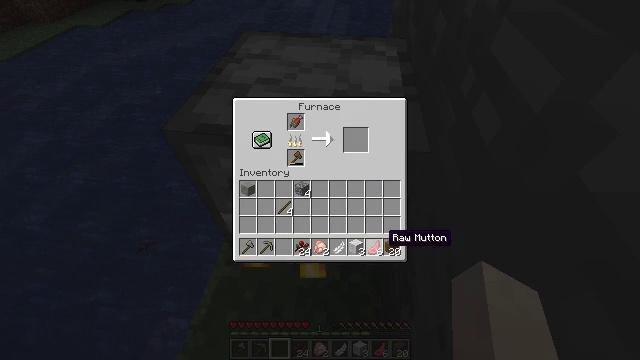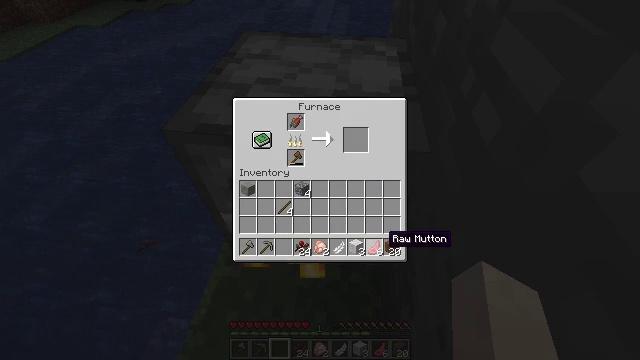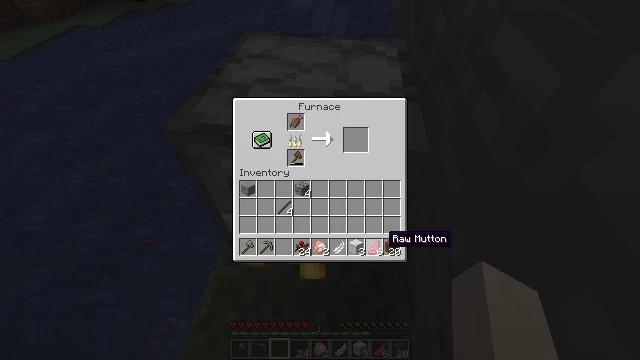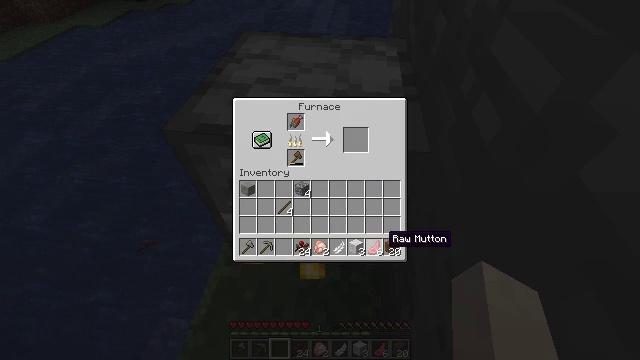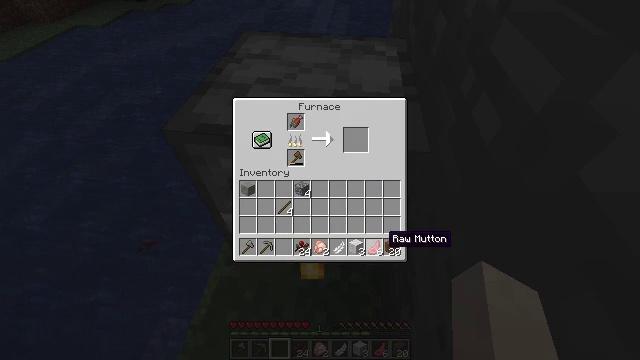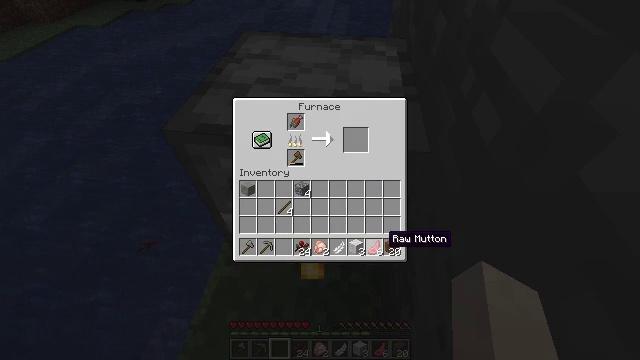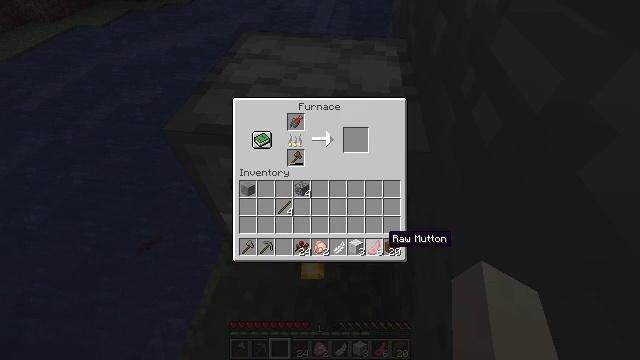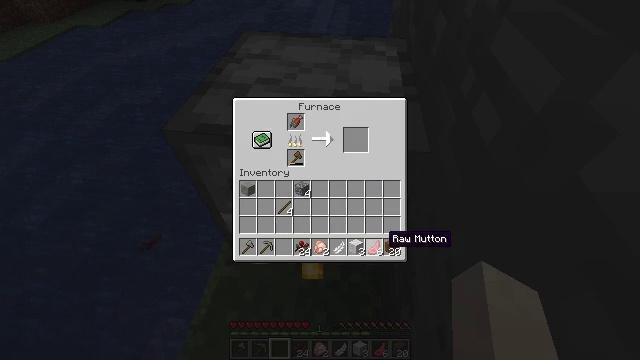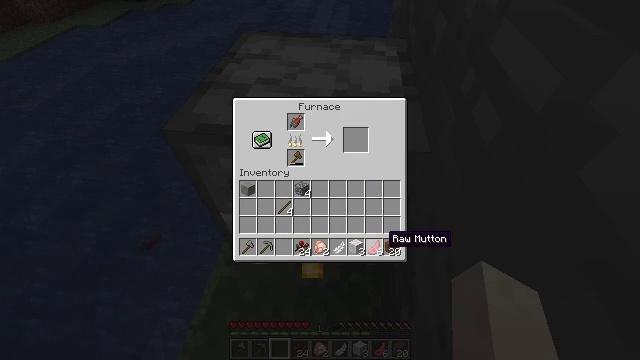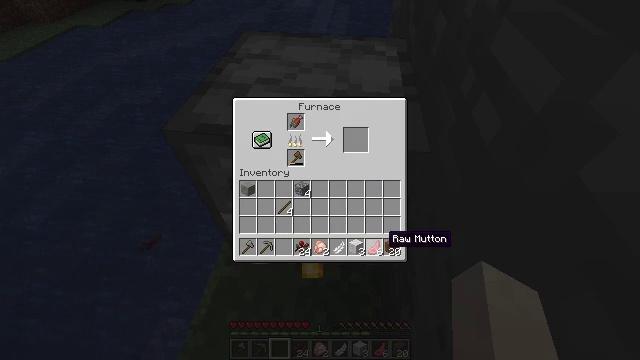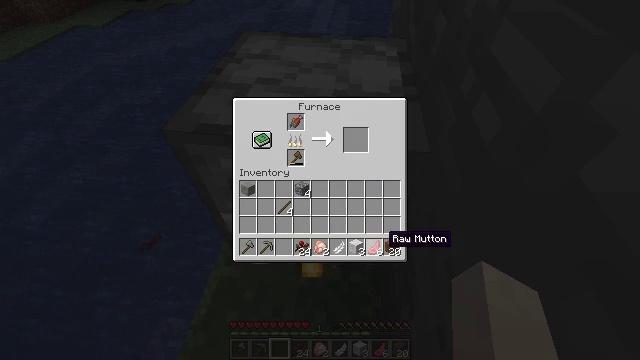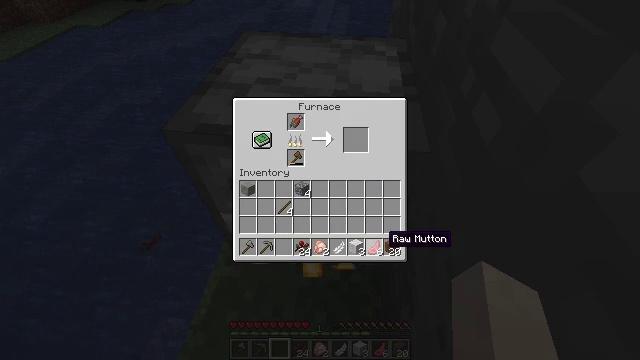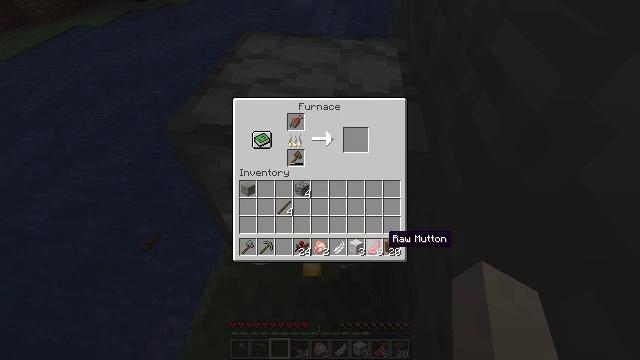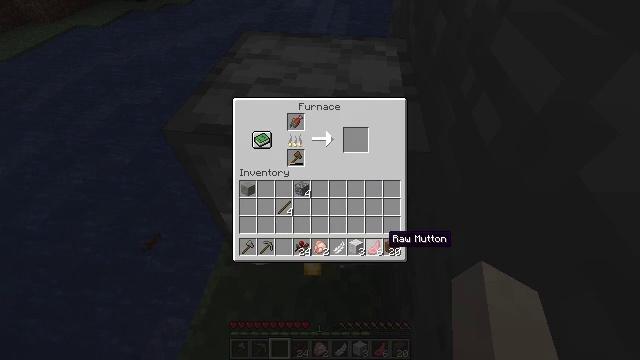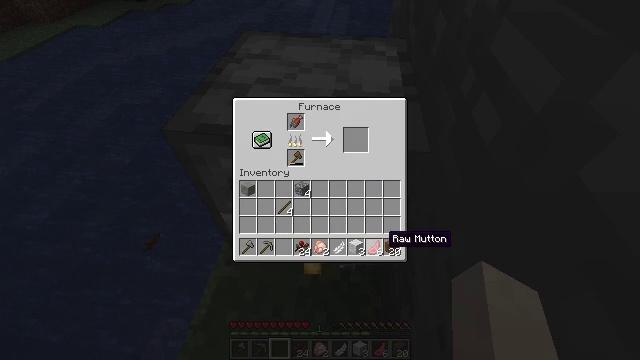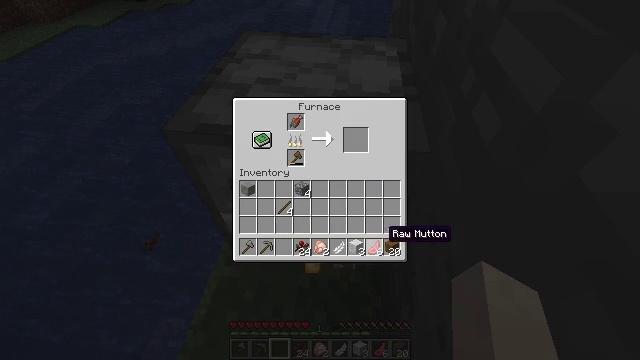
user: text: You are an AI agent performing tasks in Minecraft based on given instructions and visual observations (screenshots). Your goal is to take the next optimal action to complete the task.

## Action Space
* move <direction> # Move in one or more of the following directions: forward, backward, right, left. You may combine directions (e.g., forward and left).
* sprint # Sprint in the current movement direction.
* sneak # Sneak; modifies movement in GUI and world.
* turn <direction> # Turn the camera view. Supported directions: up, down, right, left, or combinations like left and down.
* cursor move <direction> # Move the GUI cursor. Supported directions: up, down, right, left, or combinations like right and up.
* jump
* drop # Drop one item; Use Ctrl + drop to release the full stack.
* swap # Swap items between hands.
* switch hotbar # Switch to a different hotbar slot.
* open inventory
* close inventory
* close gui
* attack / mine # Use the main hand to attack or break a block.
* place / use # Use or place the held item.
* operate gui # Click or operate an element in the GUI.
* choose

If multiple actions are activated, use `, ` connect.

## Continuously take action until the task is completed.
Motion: motion action
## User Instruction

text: Smelt a cooked salmon using the furnace.
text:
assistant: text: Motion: no_op
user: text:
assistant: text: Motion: sneak
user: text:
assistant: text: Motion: sneak
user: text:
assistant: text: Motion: sneak
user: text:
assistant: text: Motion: sneak
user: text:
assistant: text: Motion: sneak
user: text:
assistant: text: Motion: sneak
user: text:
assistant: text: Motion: sneak
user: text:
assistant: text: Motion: sneak
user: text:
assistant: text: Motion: sneak
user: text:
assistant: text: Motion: sneak
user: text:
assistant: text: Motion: no_op
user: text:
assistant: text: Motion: no_op
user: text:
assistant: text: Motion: no_op
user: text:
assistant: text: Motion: no_op
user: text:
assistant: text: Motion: cursor move up
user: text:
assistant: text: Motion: cursor move up
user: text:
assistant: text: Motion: cursor move up
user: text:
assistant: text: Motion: cursor move up
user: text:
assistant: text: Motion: cursor move up
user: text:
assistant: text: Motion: no_op
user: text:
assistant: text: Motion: no_op
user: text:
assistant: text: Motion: no_op
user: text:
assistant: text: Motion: no_op
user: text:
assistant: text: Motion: no_op
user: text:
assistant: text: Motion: no_op
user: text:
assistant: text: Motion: no_op
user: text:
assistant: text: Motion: no_op
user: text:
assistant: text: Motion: no_op
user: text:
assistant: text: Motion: no_op